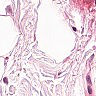
Metastatic tissue present: no